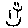
Label: smiley face